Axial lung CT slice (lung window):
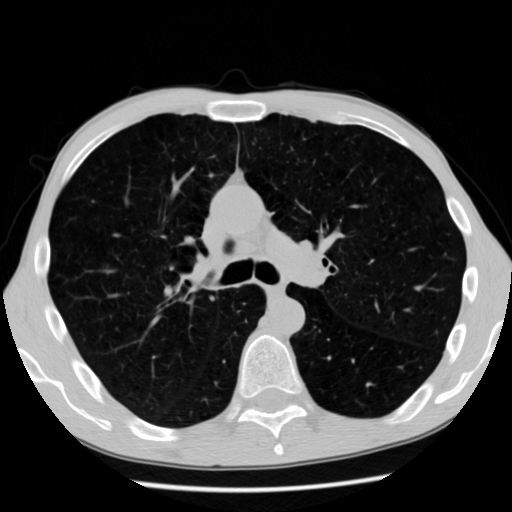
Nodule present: no